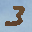
Label: 3